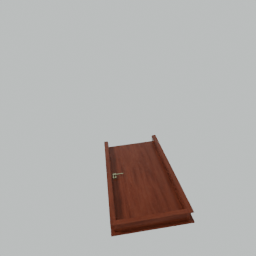
Label: architecture